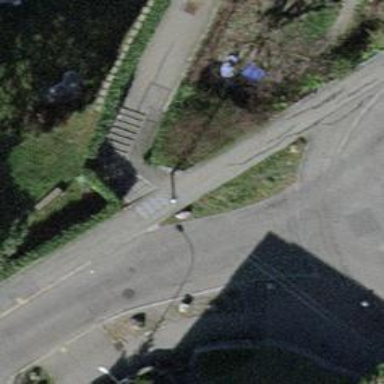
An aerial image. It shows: Steps made of asphalt.